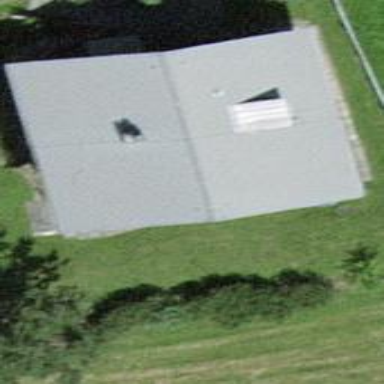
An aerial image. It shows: Detached building.